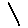
Label: line